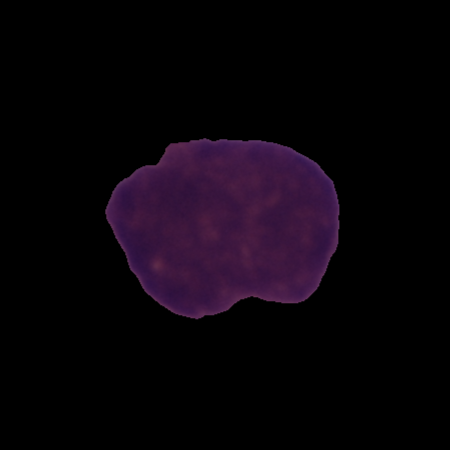
Label: cancer